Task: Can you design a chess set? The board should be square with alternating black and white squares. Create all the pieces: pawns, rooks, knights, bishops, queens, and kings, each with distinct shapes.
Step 1570:
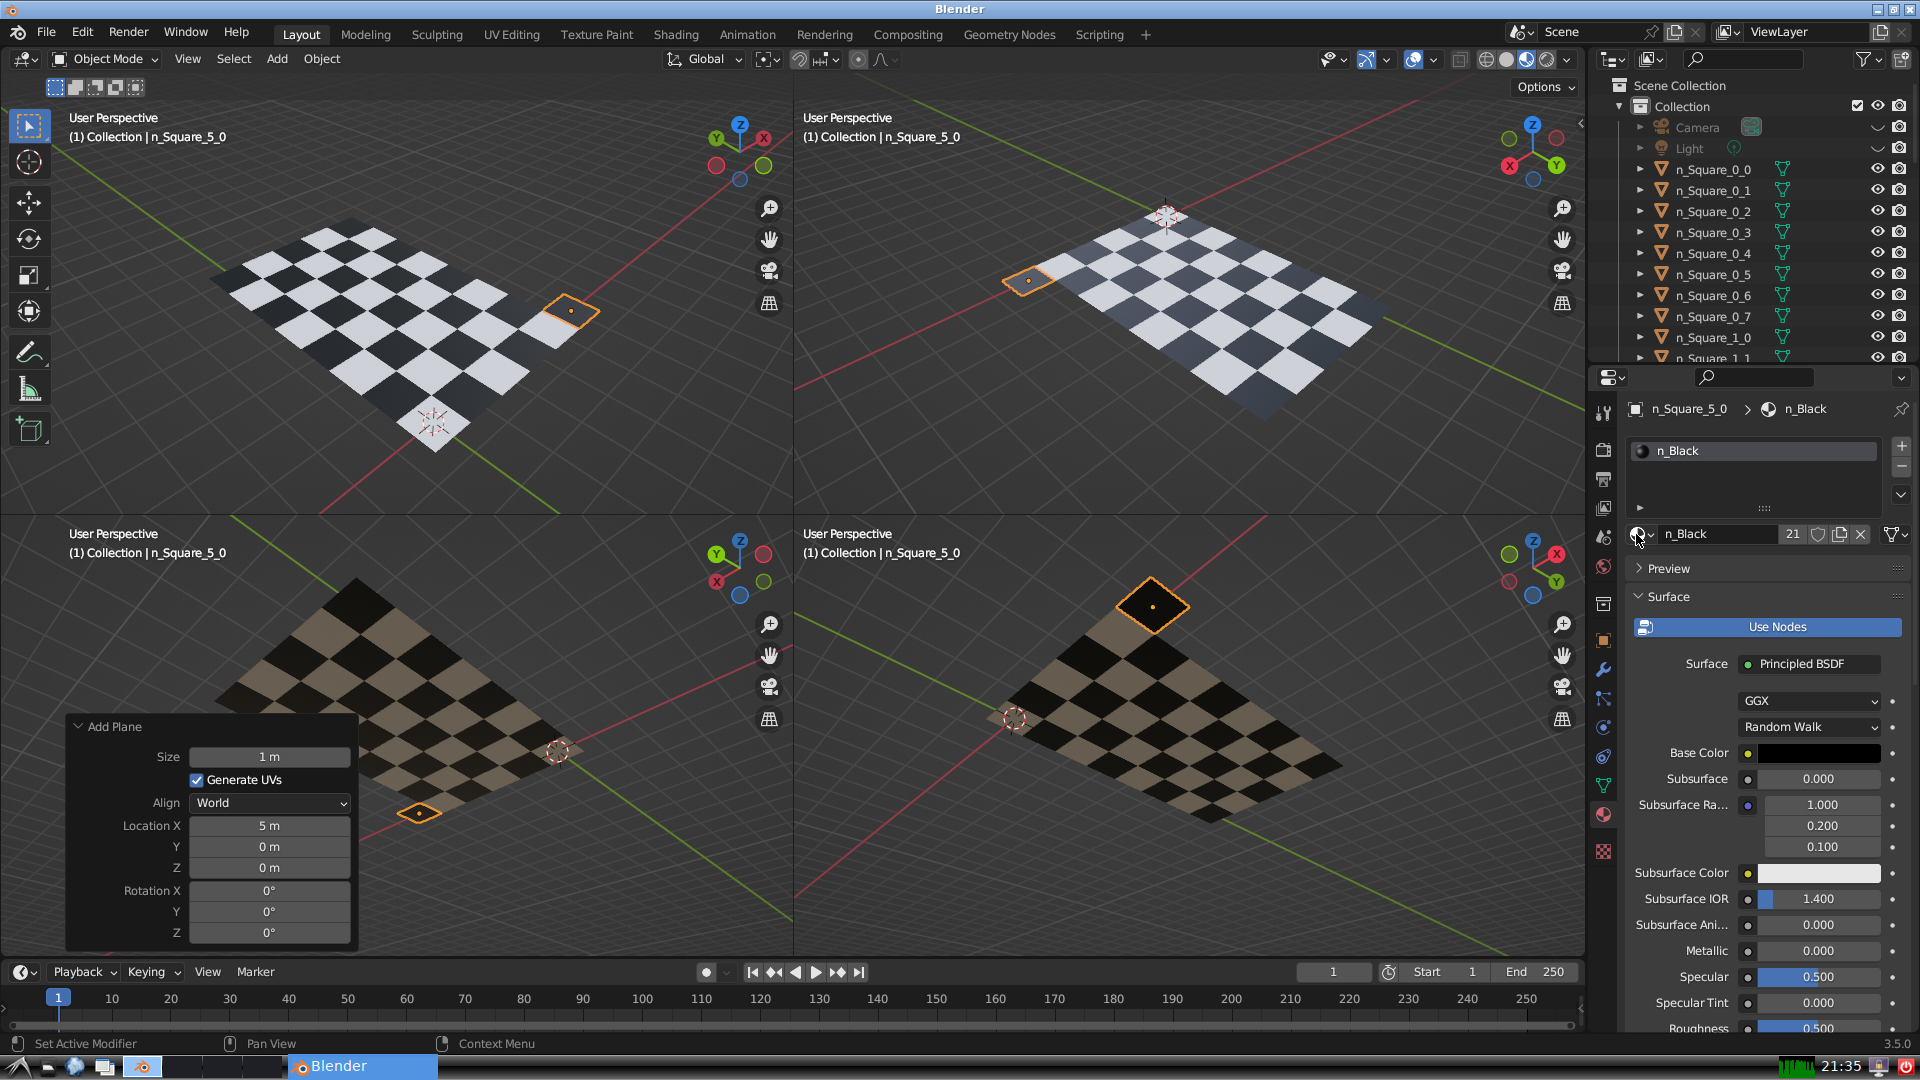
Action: {"mouse_move": [278, 58]}